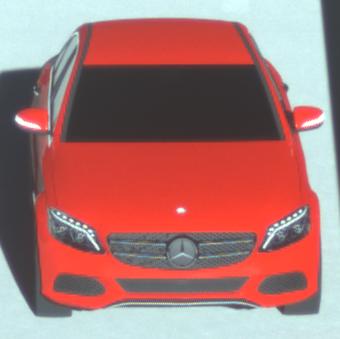
Make: Mercedes-Benz
Model: C 160
Detailed model: C-Class (205) Limousine
Model produced from: 2015/04
Model produced until: 2018/04
Doors: 4
Color: red
Road condition: dry road
Daytime: sunrise or sunset
Contrast: high contrast